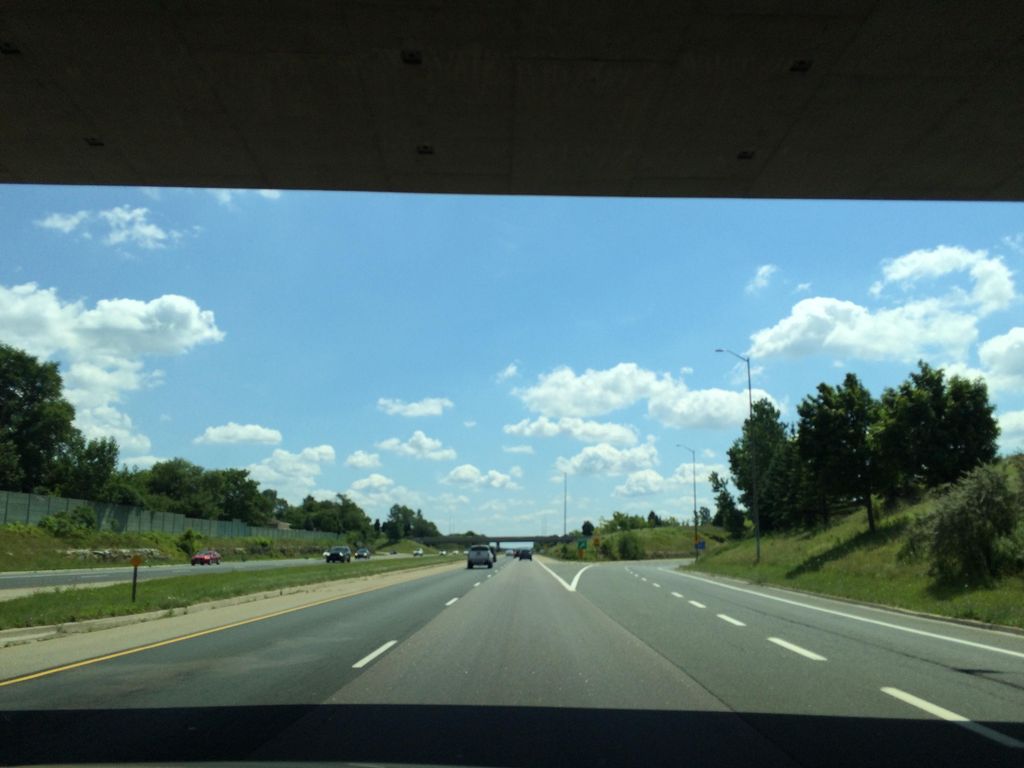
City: hamilton